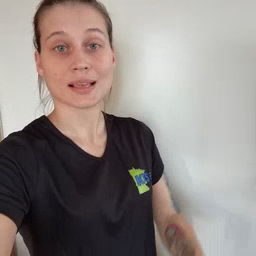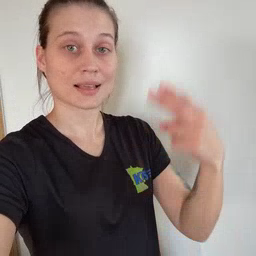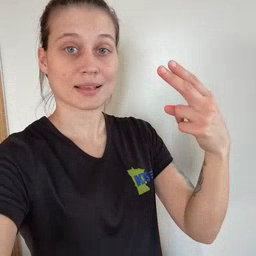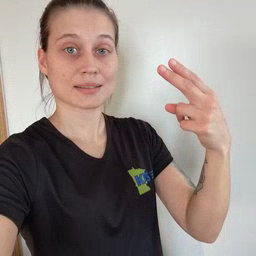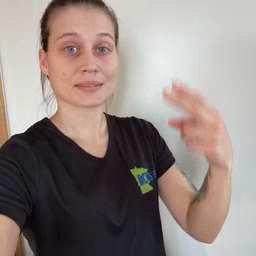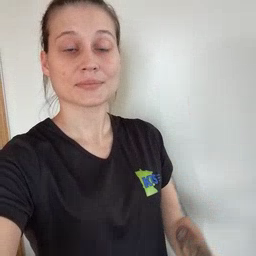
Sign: high